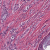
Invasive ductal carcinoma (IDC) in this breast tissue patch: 1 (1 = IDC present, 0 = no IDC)